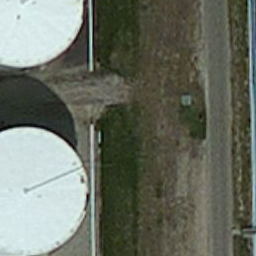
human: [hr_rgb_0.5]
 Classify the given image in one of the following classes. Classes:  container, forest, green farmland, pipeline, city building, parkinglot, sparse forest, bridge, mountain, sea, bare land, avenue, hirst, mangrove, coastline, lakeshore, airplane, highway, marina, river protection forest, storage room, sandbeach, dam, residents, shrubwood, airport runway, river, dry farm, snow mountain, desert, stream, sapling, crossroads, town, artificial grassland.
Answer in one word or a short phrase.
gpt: storage room